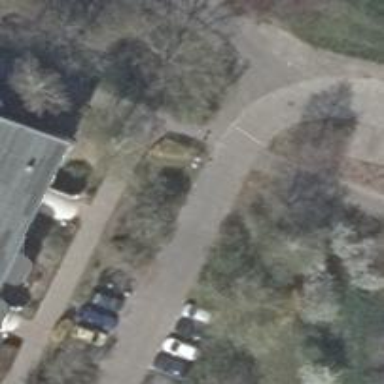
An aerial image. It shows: Bump for traffic calming.